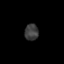
Tissue: prostate
Cell type: T cells
Senescence score: 0.2131
Nuclear area (px): 224
Mean DAPI intensity: 60.156